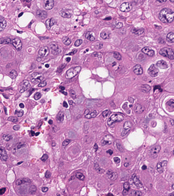
Tumor epithelial tissue: yes
Tumor-associated stroma tissue: no
Normal tissue: no